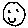
Label: smiley face